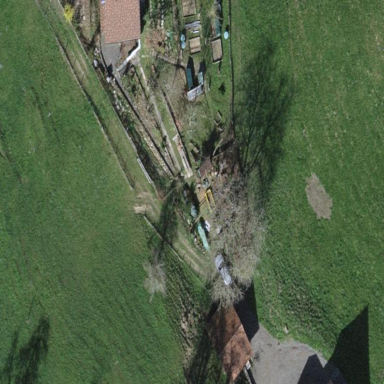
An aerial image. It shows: Farmyard area.